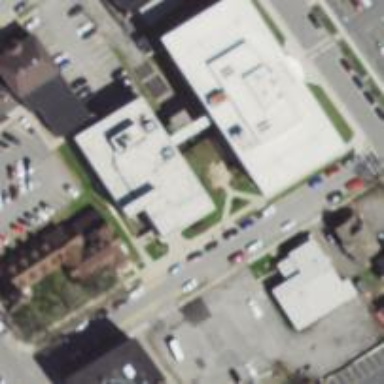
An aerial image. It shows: Public building.